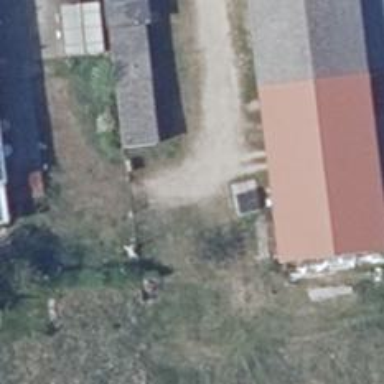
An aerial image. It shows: Driveway.